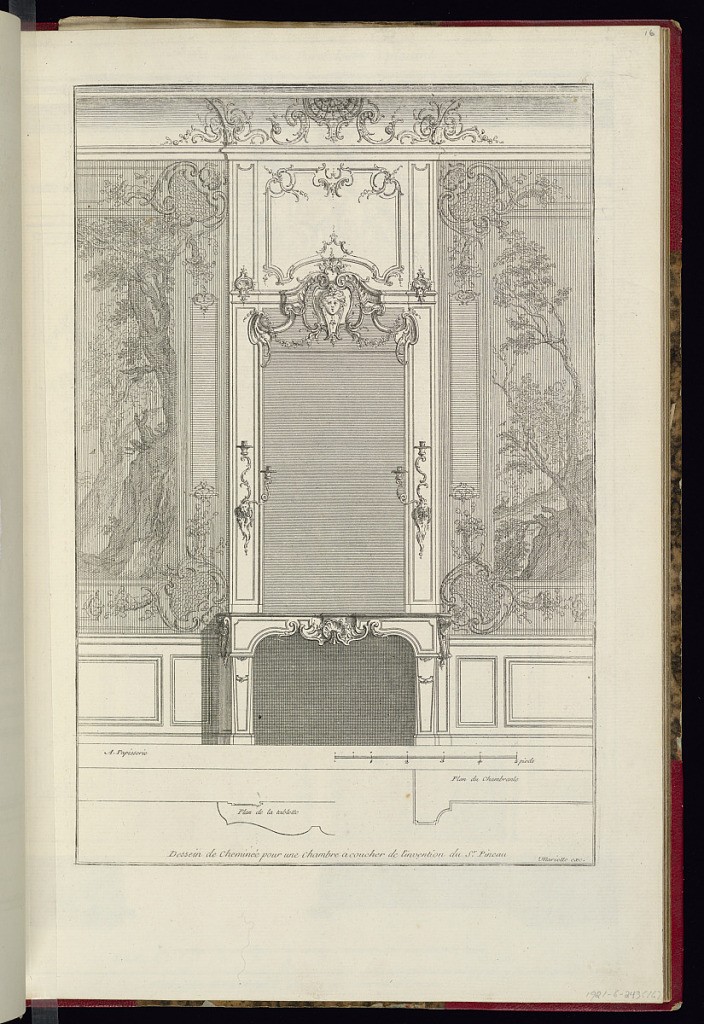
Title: Dessein de Cheminée pour une Chambre a coucher de l'invention du Sr. Pineau
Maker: Nicolas Pineau, French, 1684-1754
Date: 1700-1742
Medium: Etching and engraving on laid paper
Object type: Print
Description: Chimneypiece design with over mantle mirror. Each side of the mirror features an engaged two-arm candelabra emerging from a grotesque head; at the top of the mirror is rich carving with a mascaron in the center of a cartouche, around with is ornamentation of fluted scrolls and garlands of flowers. "A Tapisserie" printed in the plate at the lower left indicates that the side panels, depicting landscapes with ornamental borders, are tapestries. At the bottom of the plate is a cross section of the "Plan de la tablette" and the "Plan du Chambranle" as well as a scale bar of five French feet ("5 pieds"). The plate has very faint numbering, but no signature.